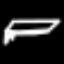
Label: bed